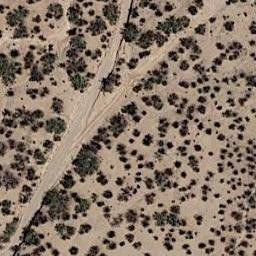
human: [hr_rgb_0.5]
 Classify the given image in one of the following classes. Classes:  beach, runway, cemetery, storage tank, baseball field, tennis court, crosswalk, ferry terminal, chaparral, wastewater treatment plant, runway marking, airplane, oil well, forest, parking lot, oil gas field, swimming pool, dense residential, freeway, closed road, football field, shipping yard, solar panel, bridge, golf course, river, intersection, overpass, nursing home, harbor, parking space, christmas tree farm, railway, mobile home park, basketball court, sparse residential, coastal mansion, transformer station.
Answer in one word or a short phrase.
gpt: chaparral